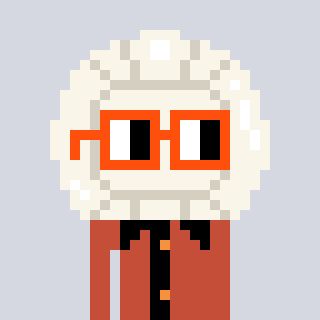
a pixel art character with square orange glasses, a volleyball-shaped head and a rust-colored body on a cool background